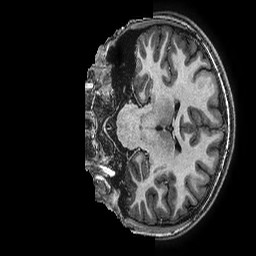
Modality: T1w
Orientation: coronal
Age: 14
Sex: female
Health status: ill
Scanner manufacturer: ge
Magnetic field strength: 3 T
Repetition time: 0.00766 s
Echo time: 0.003476 s